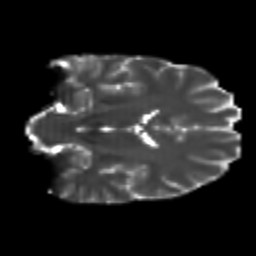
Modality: T2w
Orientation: coronal
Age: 25
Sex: female
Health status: healthy
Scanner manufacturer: philips
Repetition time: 7.382 s
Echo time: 0.08599 s